Interaction volume radius: 5 \u00c5
Interaction volume height: 20 \u00c5
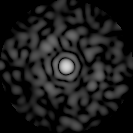
Disorder parameter: 0.8523